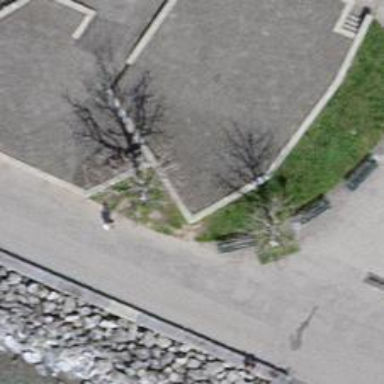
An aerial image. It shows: Bench for seating.